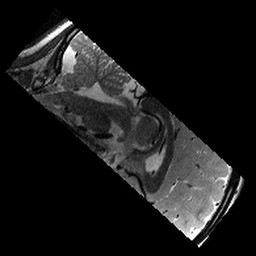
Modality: T2w
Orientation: sagittal
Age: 10
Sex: male
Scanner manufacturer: siemens
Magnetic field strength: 3 T
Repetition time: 9.23 s
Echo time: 0.067 s